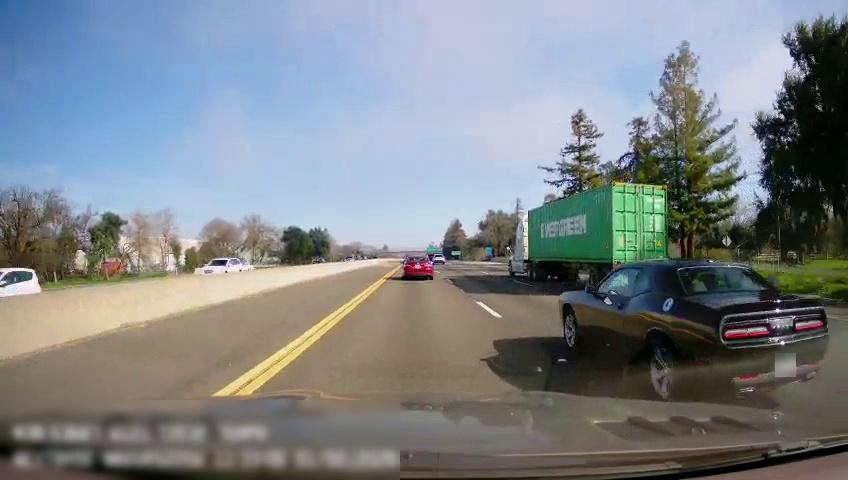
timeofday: Day
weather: Sunny
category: Drivable Space
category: Vehicles | Car
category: Vehicles | SUV
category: Vehicles | Car
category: Vehicles | Car
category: Vehicles | Truck
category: Lanes | Current Lane
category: Lanes | Current Lane
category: Lanes | Alternate Lane
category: Lanes | Alternate Lane